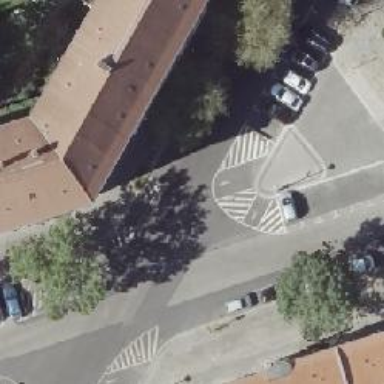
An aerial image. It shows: Unmarked crossing on the road.